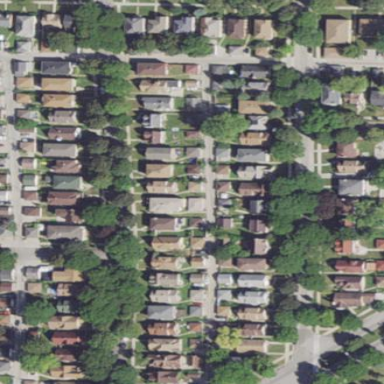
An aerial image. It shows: Sidewalk.